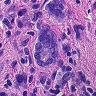
Metastatic tissue present: yes